Interaction volume radius: 10 \u00c5
Interaction volume height: 35 \u00c5
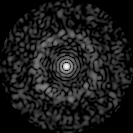
Disorder parameter: 0.8275